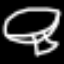
Label: mushroom